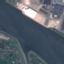
Label: River